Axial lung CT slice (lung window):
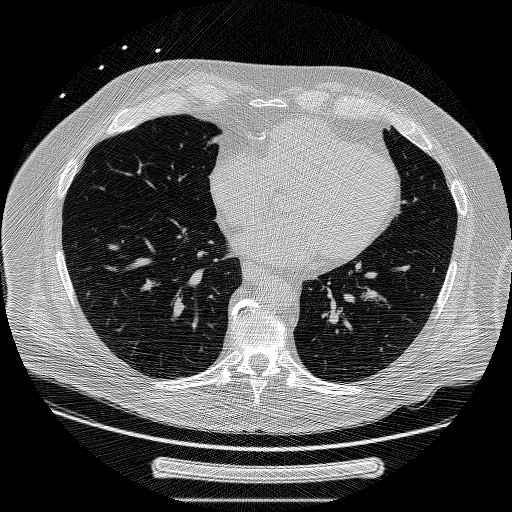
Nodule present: no